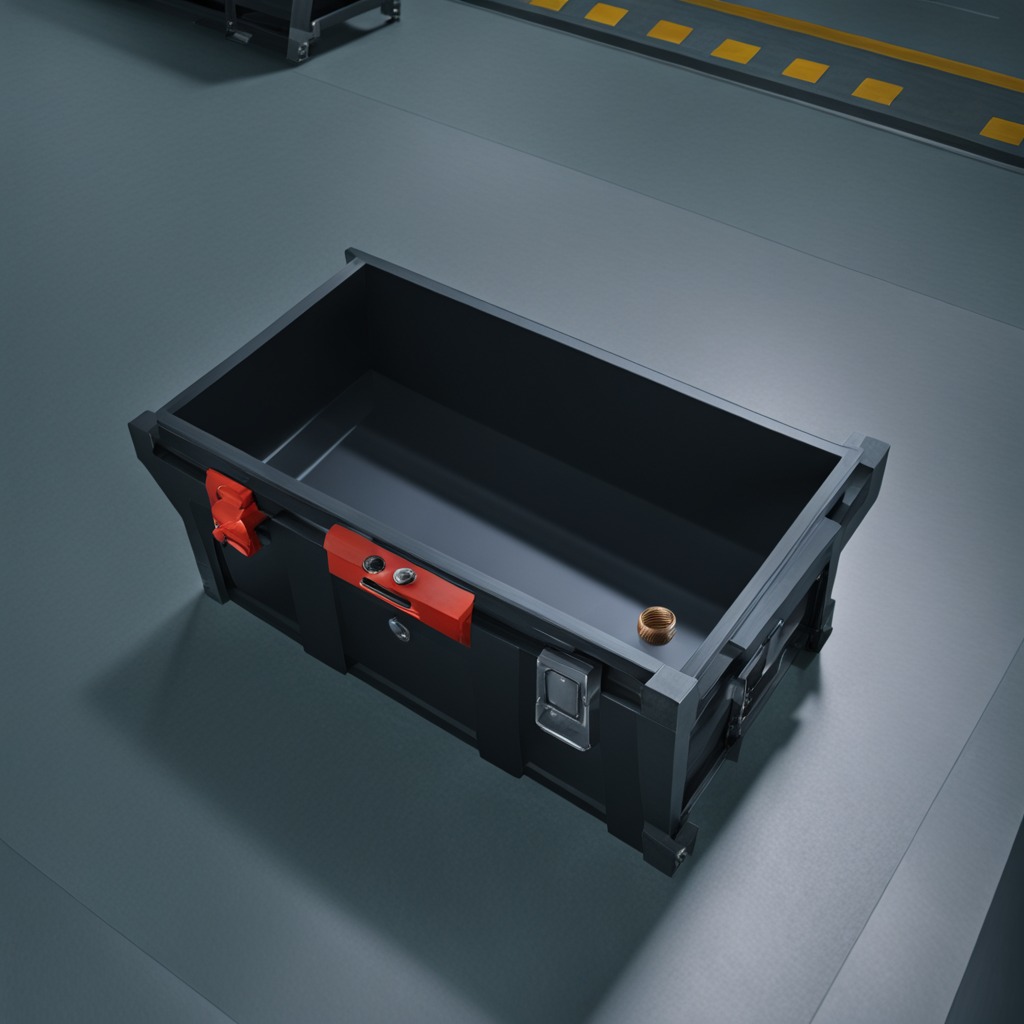
A metal nut lies on the toolbox surface in an airplane hangar workshop.